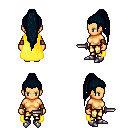
a pixel art fantasy rpg character, female body template, human, tanned skin, yellow cape, gold greaves, raven extra-long topknot hairstyle, cloth bracers, metal boots, dagger, four views (front, back, left, right), 2x2 character sprite sheet, small pixel art, hard edges, no anti-aliasing